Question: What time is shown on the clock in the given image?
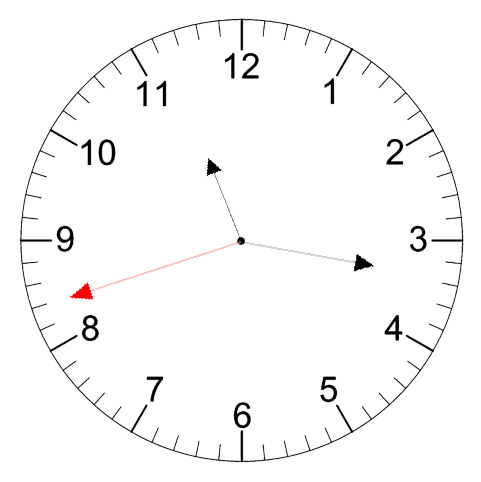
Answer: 11:16:42